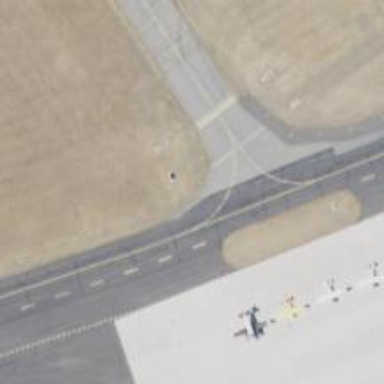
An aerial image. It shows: View of taxiway at the airport.